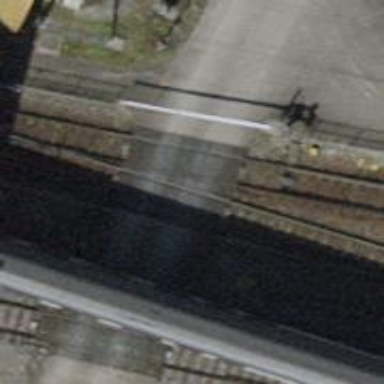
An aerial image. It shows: Railway yard with single rail track. The electrified track has contact line for power supply.